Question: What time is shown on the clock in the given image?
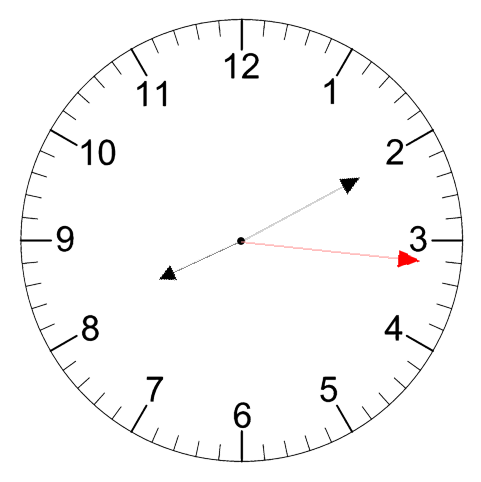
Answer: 08:10:16